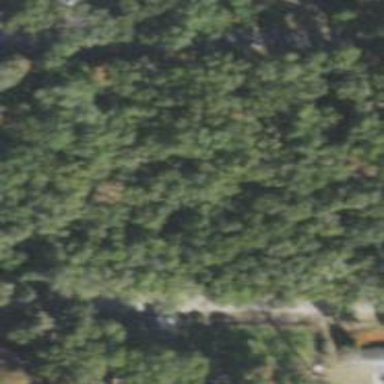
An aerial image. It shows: Mixed woodland with various types of leaves.